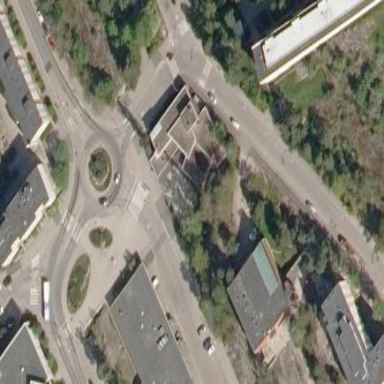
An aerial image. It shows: Community center.